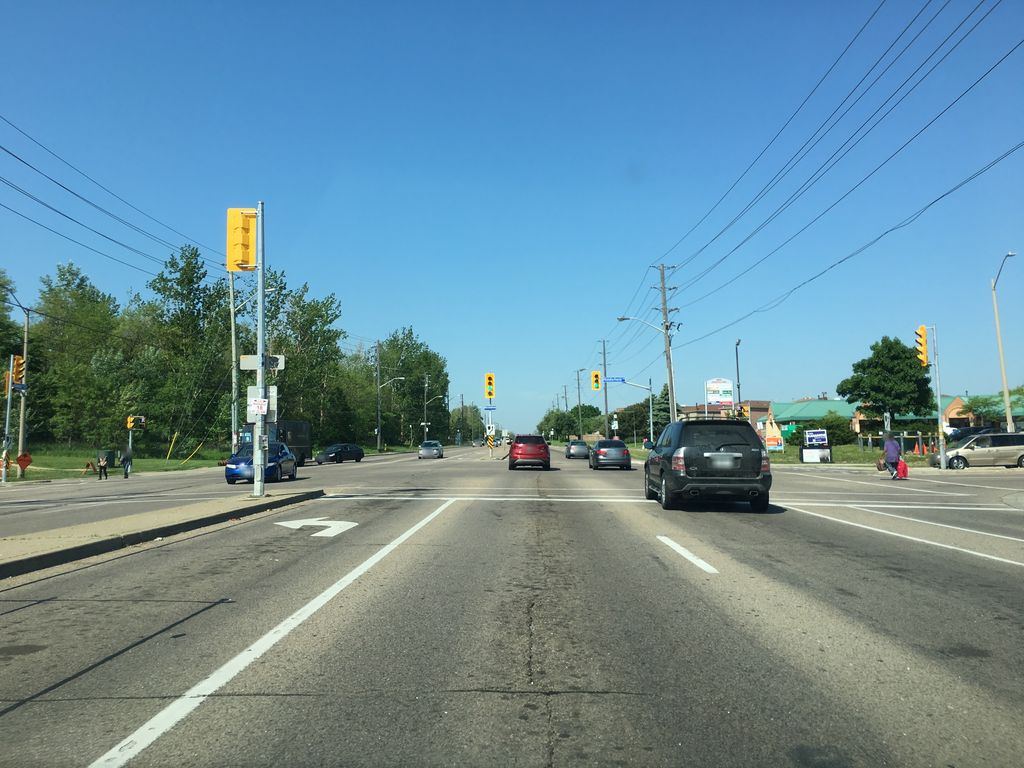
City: toronto